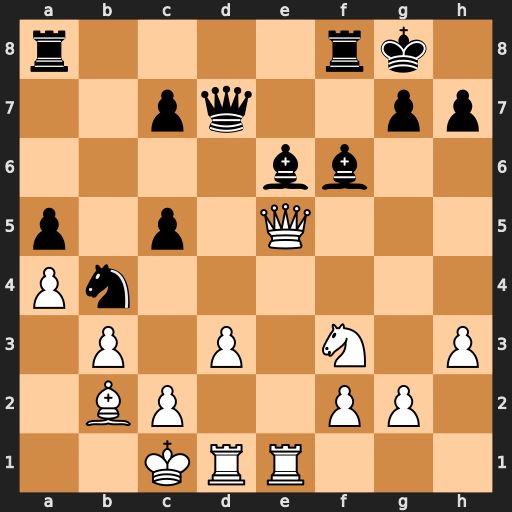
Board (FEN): r4rk1/2pq2pp/4bb2/p1p1Q3/Pn6/1P1P1N1P/1BP2PP1/2KRR3
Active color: w
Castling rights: -
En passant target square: -
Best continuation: Qxe6+ Qxe6 Rxe6 Bxb2+ Kxb2